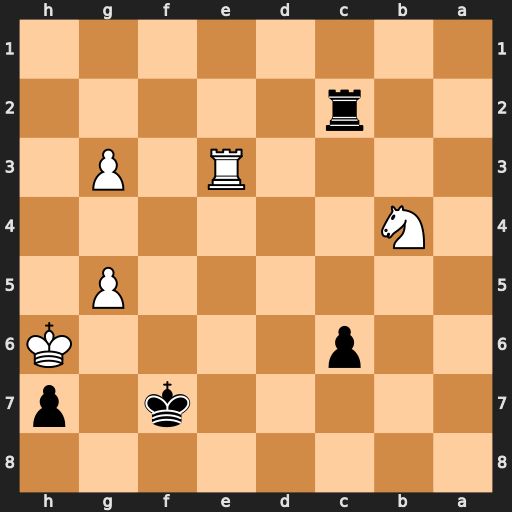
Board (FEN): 8/5k1p/2p4K/6P1/1N6/4R1P1/2r5/8
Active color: b
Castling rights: -
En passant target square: -
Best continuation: Rh2#